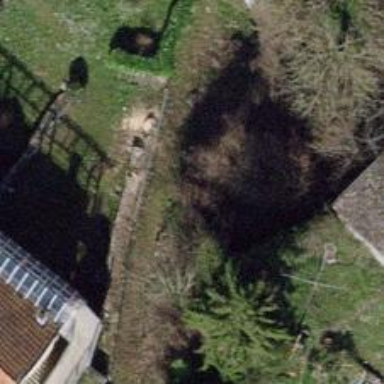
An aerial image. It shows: Hedge acting as barrier.